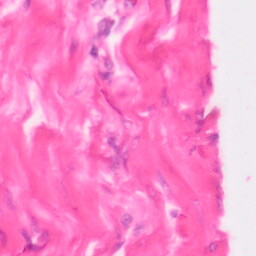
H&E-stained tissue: Colon